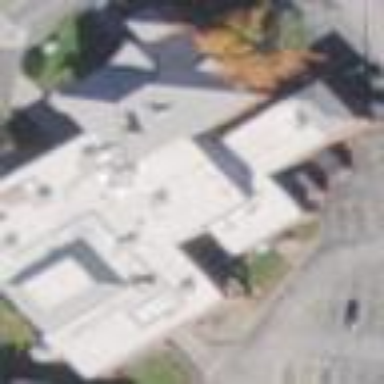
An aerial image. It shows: Public courthouse building.